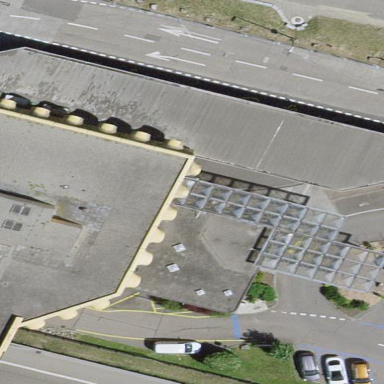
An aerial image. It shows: View of roof of building.